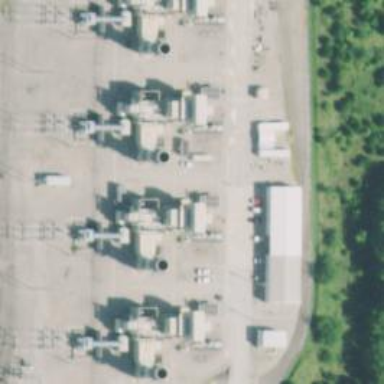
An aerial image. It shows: Gas turbine generator is in use.